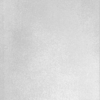
Label: dusty